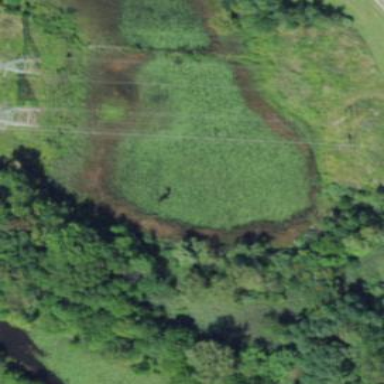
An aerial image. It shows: Marsh wetland.